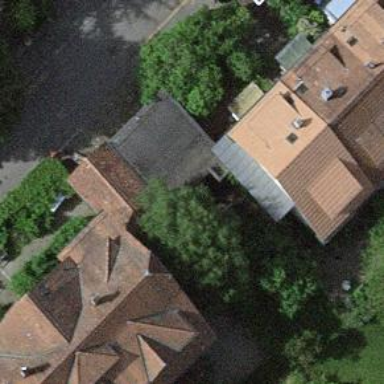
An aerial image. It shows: Group of garages.